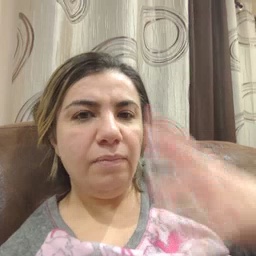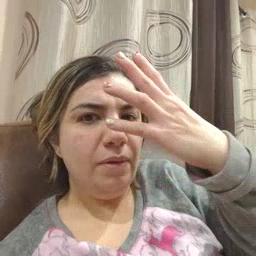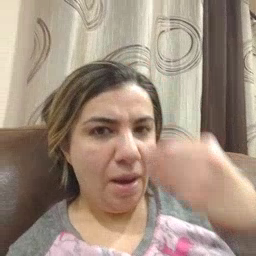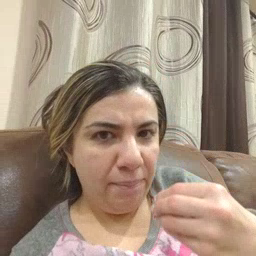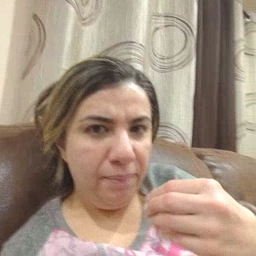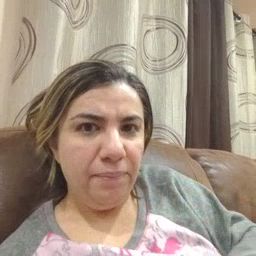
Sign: nap